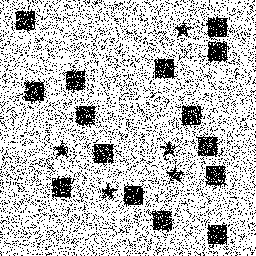
Squares: 15
Triangles: 0
Stars: 5
Total shapes: 20